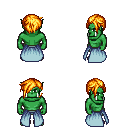
a pixel art fantasy rpg character, male body template, orc, green skin, overskirt, teal pants, light blonde pixie cut hairstyle, maroon shoes, four views (front, back, left, right), 2x2 character sprite sheet, small pixel art, hard edges, no anti-aliasing